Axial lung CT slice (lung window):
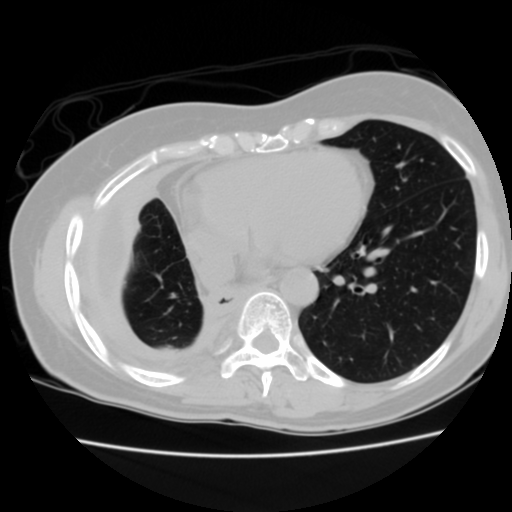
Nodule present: no